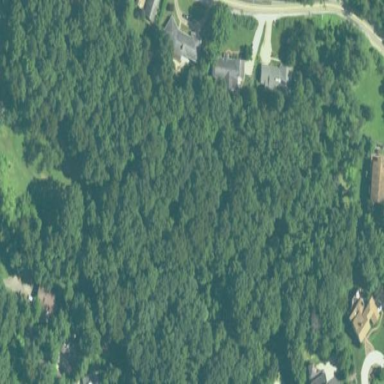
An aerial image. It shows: Serene woodland landscape.